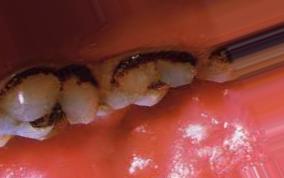
Condition: Tooth Discoloration